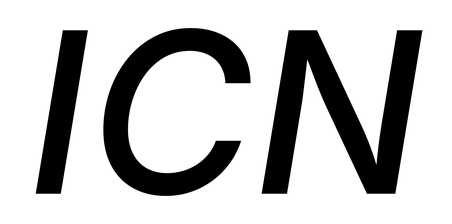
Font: Inter-Italic_Medium_Italic